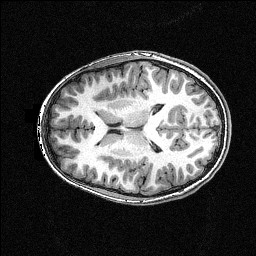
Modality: T1w
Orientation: axial
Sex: male
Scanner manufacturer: siemens
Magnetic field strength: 3 T
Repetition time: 2.3 s
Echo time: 0.00336 s